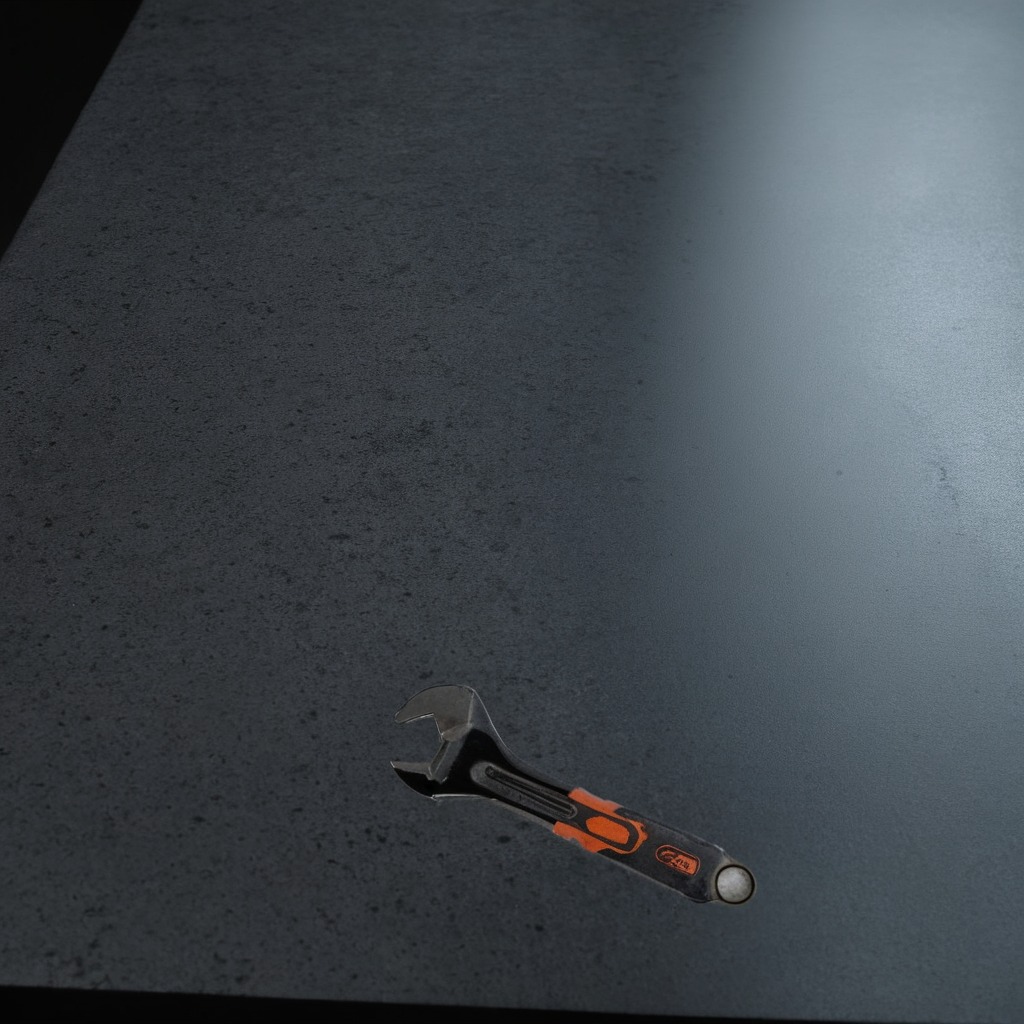
An wrench is lying on a clean granite table inside a workshop at night.